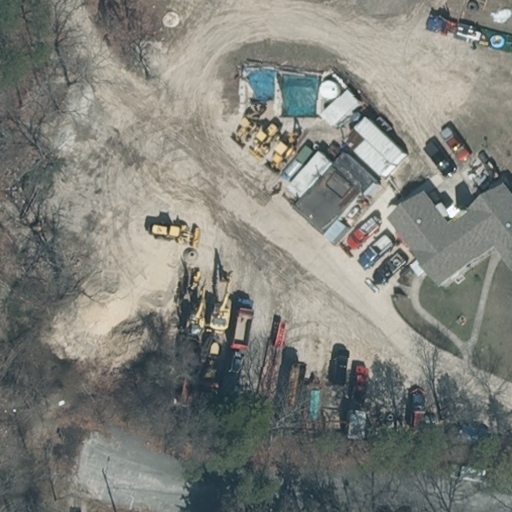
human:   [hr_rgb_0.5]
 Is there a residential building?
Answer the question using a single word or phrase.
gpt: yes

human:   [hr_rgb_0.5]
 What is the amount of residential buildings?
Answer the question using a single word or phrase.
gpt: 2

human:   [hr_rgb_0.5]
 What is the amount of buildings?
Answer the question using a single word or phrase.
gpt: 3

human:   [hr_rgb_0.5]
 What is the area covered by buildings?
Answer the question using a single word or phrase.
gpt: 398m2

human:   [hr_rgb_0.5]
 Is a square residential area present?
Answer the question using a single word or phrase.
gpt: no

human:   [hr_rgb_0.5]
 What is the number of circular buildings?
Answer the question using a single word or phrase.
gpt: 0

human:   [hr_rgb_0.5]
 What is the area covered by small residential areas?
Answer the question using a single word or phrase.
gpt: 0m2

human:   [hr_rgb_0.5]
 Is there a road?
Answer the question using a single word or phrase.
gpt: yes

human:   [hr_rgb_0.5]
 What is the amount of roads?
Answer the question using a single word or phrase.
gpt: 1

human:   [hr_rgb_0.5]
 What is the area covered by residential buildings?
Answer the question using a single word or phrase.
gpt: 315m2

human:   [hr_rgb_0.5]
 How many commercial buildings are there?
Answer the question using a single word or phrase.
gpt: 0

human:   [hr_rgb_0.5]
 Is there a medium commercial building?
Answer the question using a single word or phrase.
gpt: no

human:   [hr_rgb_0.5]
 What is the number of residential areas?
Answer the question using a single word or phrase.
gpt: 1

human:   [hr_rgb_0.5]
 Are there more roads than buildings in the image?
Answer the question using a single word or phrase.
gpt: no

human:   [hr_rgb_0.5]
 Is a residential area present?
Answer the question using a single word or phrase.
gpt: yes

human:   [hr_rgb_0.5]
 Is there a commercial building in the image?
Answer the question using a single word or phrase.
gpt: no

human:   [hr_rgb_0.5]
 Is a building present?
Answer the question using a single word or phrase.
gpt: yes

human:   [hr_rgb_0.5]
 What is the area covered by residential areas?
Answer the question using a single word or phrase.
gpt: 312m2

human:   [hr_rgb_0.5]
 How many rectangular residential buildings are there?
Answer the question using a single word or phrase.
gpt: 1

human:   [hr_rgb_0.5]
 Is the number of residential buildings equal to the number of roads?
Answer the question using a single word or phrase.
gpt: no

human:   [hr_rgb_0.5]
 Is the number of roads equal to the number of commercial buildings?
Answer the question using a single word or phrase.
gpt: no

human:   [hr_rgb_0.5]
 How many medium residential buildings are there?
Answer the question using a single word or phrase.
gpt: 1

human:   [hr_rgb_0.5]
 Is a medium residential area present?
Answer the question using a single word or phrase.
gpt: yes

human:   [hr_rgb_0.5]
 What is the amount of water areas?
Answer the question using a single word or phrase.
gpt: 0

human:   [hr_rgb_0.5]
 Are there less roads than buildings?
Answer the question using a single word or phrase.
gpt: yes

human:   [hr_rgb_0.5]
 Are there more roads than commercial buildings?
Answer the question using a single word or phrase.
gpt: yes

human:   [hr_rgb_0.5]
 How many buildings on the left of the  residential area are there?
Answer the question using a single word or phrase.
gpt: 3

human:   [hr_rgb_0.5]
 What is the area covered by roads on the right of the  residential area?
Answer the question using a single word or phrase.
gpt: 0m2

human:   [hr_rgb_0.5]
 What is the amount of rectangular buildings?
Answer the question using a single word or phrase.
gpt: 2

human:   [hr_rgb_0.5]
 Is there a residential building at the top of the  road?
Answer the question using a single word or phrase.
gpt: yes

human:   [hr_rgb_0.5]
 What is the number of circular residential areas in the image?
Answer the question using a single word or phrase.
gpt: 0

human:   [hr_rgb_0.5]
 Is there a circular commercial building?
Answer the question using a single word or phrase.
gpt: no

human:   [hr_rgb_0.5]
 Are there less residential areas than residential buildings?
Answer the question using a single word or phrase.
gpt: yes

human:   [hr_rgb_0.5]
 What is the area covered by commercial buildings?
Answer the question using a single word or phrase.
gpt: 0m2

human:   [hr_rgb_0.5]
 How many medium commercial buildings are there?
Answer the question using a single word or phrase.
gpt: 0

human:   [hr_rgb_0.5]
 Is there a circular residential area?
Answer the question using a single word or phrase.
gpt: no

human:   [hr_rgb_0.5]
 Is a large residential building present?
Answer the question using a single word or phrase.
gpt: no

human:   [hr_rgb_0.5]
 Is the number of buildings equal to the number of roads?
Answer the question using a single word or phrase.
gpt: no

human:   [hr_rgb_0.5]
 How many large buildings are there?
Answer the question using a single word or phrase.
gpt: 0

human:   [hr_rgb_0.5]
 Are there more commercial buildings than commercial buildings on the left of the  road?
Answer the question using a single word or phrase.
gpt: no

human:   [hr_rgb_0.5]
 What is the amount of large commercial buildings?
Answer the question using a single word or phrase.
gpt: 0

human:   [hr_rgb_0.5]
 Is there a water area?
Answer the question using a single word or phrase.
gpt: no

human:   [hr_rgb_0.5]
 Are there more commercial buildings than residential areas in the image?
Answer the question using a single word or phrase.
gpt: no

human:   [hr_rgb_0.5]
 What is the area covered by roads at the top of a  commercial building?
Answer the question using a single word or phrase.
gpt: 0m2

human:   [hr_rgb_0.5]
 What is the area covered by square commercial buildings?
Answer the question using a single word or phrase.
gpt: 0m2

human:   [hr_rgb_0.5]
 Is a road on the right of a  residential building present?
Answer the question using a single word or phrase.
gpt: no

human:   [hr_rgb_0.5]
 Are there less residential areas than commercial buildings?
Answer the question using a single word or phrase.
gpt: no

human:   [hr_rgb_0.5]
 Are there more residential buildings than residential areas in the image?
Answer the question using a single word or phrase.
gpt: yes

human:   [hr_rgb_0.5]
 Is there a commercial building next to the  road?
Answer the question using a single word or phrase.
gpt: no

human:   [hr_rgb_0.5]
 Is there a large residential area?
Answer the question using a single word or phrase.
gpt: no

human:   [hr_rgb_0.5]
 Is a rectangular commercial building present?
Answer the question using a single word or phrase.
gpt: no

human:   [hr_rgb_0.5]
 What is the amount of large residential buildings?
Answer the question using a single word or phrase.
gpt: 0

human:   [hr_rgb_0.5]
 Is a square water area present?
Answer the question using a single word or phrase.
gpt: no

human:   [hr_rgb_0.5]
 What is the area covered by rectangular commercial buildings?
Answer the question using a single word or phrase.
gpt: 0m2

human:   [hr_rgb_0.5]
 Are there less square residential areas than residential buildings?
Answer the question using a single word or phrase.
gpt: yes

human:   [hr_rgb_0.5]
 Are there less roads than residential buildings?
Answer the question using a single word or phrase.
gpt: yes

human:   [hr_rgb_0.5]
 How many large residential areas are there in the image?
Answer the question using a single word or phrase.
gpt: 0

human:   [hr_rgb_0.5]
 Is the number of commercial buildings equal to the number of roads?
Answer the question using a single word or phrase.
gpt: no

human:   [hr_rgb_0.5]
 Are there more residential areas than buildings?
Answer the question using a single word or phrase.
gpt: no

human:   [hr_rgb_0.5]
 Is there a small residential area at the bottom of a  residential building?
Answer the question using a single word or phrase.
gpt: no

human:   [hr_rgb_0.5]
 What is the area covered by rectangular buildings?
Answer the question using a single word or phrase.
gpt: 169m2

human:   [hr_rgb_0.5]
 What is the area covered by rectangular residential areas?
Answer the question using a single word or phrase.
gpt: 312m2

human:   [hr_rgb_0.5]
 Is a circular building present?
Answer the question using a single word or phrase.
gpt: no

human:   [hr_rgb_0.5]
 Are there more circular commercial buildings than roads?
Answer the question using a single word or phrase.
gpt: no